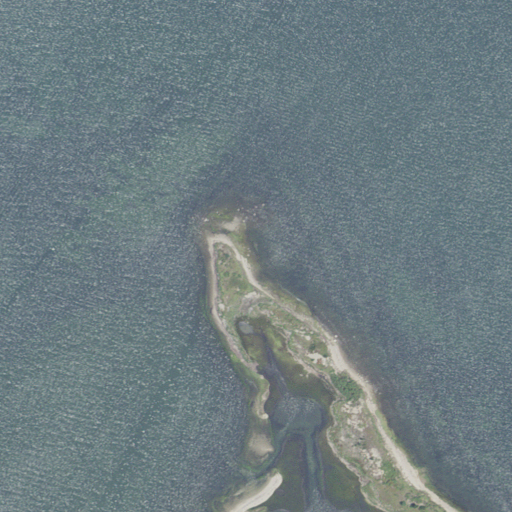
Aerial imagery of island in Massachusetts named West Island containing open water, herbaceous wetlands, barren land, and grassland